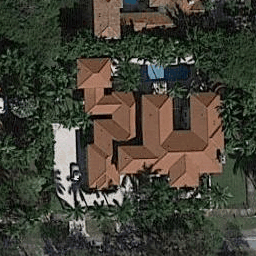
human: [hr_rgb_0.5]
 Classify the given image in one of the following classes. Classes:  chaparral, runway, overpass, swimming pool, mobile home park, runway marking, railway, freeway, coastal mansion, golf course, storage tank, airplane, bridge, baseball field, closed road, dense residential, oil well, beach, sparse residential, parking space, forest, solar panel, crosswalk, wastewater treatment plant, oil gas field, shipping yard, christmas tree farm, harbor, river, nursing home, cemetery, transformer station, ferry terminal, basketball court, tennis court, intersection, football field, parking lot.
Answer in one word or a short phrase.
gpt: coastal mansion